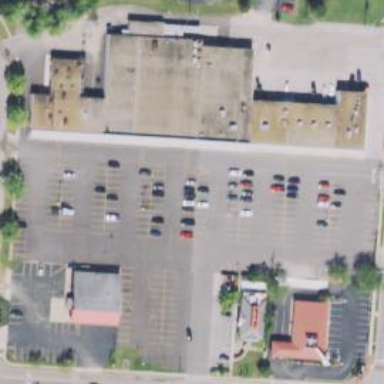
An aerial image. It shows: Retail area.